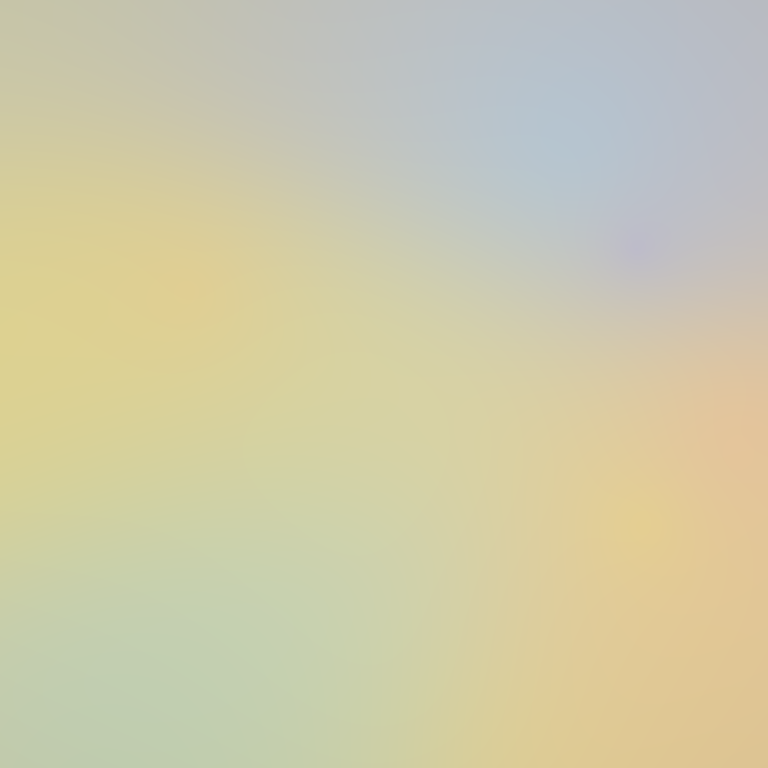
Abstract light effect, smooth gradient from soft yellow to pale blue, calm atmosphere, diffuse light, no room, no furniture, no objects.